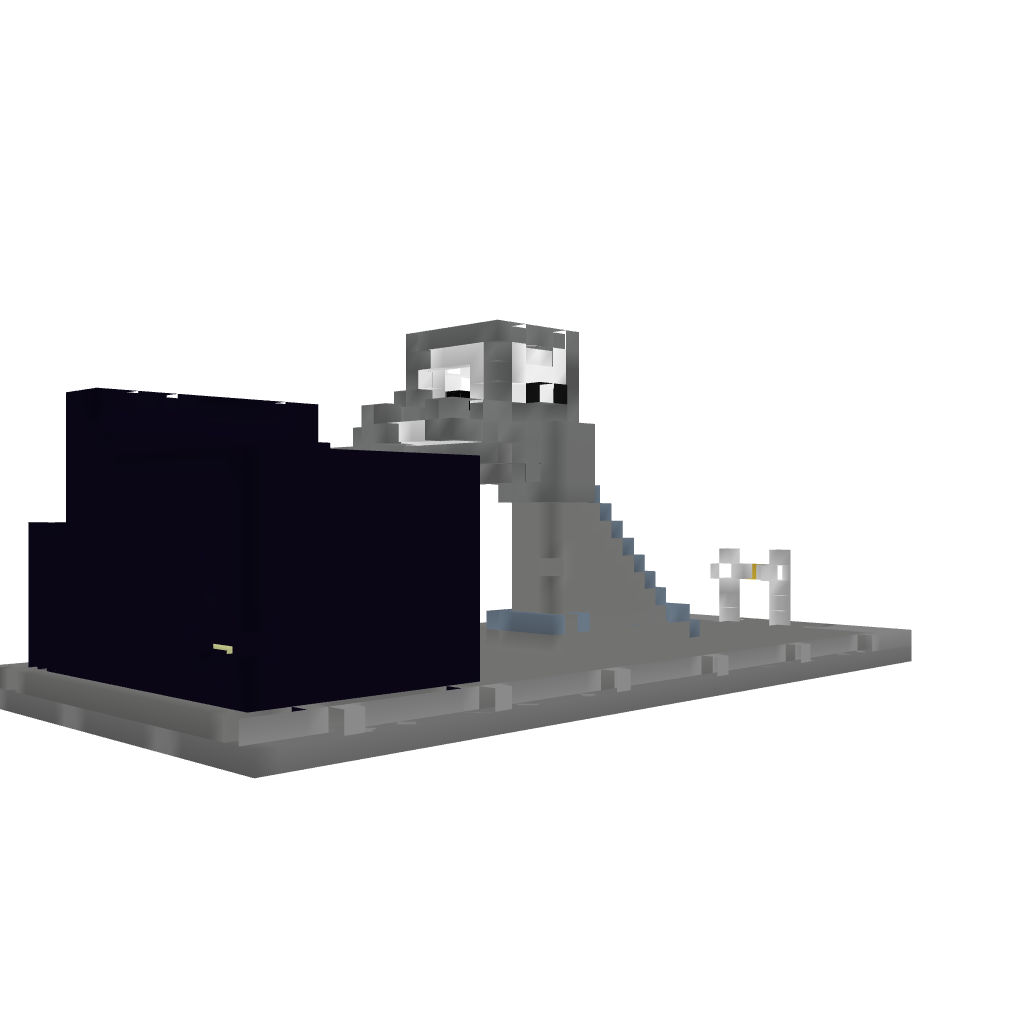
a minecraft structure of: TNT Repeating Cannon